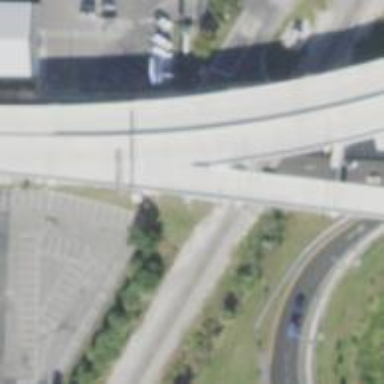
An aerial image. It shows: Primary link highway.